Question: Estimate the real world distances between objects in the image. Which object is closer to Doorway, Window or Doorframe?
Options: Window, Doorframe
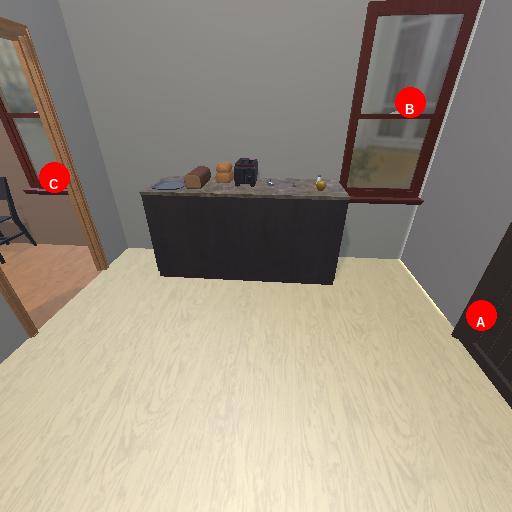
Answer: Window